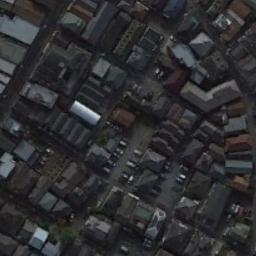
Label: dense_residential